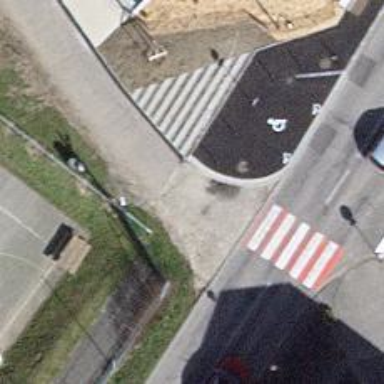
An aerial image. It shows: Lift gate barrier.